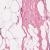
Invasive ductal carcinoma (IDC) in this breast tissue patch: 0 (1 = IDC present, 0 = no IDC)